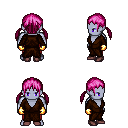
a pixel art fantasy rpg character, male body template, dark elf, purple skin, brown robe, red pants, pink twin-tailed hairstyle, gold gloves, maroon shoes, four views (front, back, left, right), 2x2 character sprite sheet, small pixel art, hard edges, no anti-aliasing